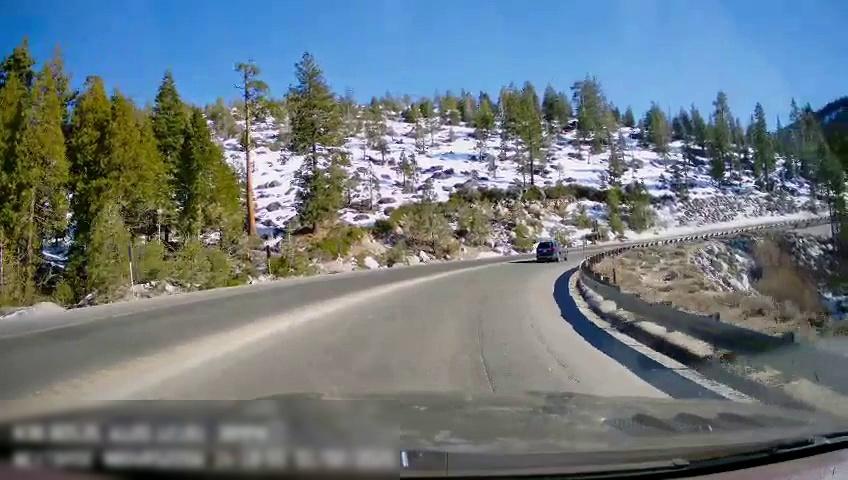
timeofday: Day
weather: Sunny
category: Drivable Space
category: Vehicles | SUV
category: Lanes | Opposite Lane